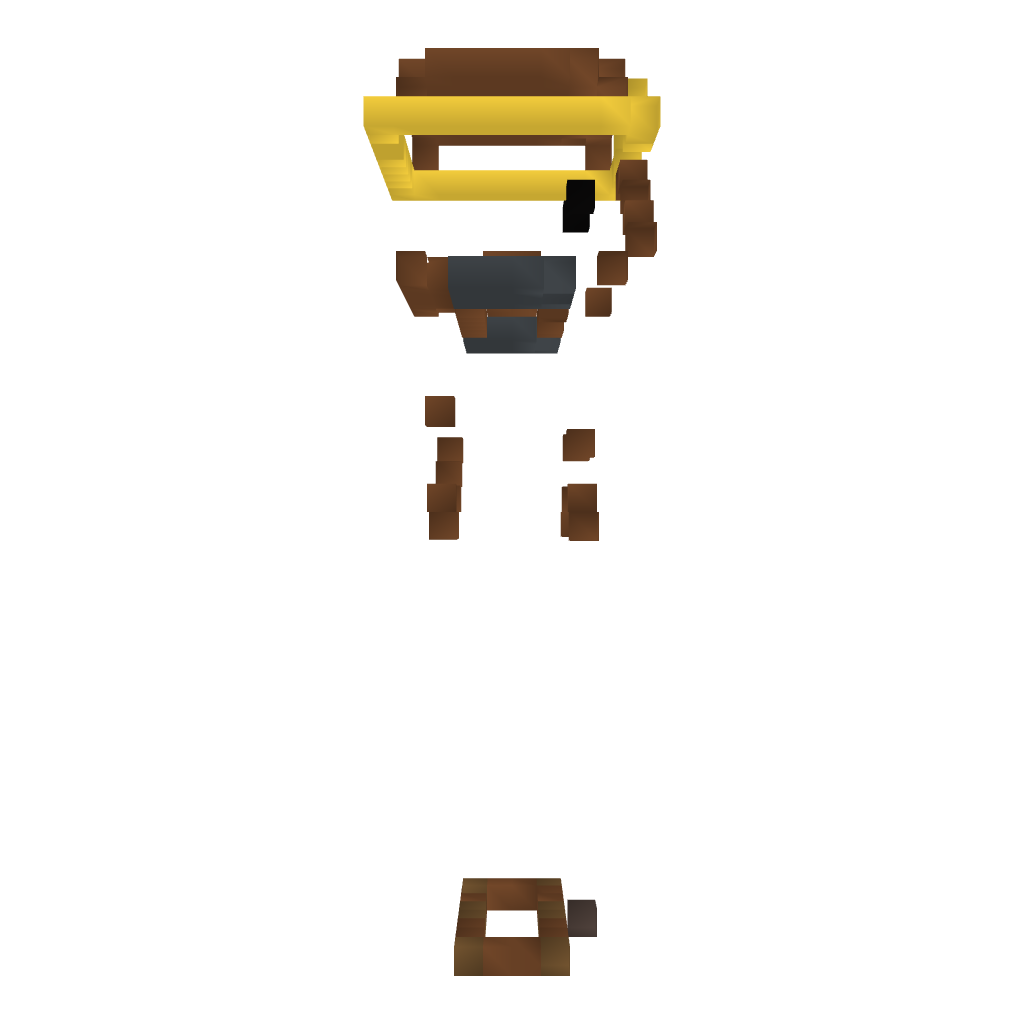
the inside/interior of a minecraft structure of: Princess Statue